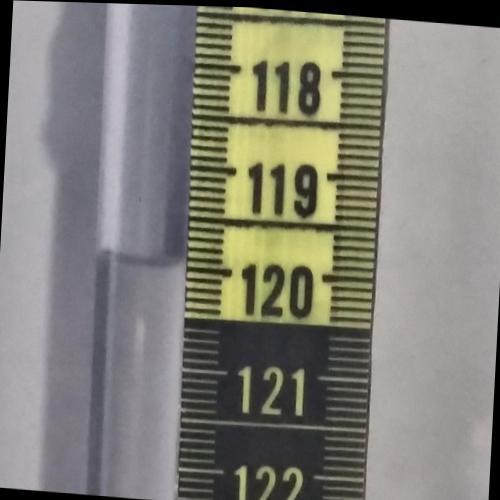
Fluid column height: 119.9 cm